Два параллельных плоских зеркала располагаются на расстоянии $D$ друг от друга, длина зеркал значительно больше $D$. В пространство между зеркалами пущен луч света с углом падения $\alpha_0\ll{1}~~\text{рад}$. Одно из зеркал немного прогибается внутрь, приобретая форму дуги окружности.
При какой максимальной величине прогиба $h$ луч все еще будет выходить из системы с противоположной стороны?
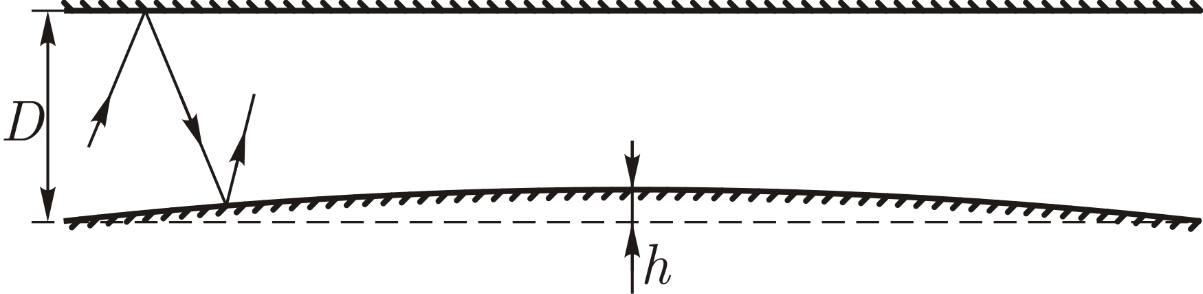
Решение: Будем характеризовать движение луча в оптической системе функцией угла падения $\alpha(x)$ на верхнее зеркало от координаты $x$. Также, в системе проходит много отражений, так что $\alpha(x)$ можно считать непрерывной медленно меняющейся функцией (это соответствует пределу $h \to 0$).Если луч отразился от верхнего зеркала в точке $x$, то следующая точка отражения будет на расстоянии $\Delta x=2D \alpha(x)$ (без учета поправок меньшего порядка малости).Обозначив за $R$ радиус нижней поверхности и рассмотрев отражение луча от неё, легко понять, что при отражении в точке $x$ (координата отсчитывается от центра системы) угол падения меняется на $\Delta \alpha=2\beta=2\frac{x}{R}$, где $\beta$ - угол наклона касательной к окружности в точке $x$.Поделив полученные равенства друг на друга и заменив приращения дифференциалами, получим диф. уравнение\[ \frac{d x}{ d\alpha } = RD \frac{\alpha}{x}\]Предельный случай, когда луч перестает проходить через систему, соответствует $\alpha(0)$.Тогда, разделив переменные и проинтегрировав в нужных пределах, получим\[-\frac{\alpha_0^2}{2} = -\frac{l^2}{2RD},\]где $l$ - расстояние от края системы до её центра по горизонтали. Это расстояние можно найти из геометрических соотношений для окружности (например, т. Пифагора) $l^2=2Rh$. В итоге $h=\frac{D\alpha_0^2}{2}$.
Ответ: \[h=\frac{D\alpha_0^2}{2}\]
Темы:
T, Оптика, Геометрическая оптика, 2018, Сборы XY, X, Сферическое зеркало